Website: home-depot
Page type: customer-info-address
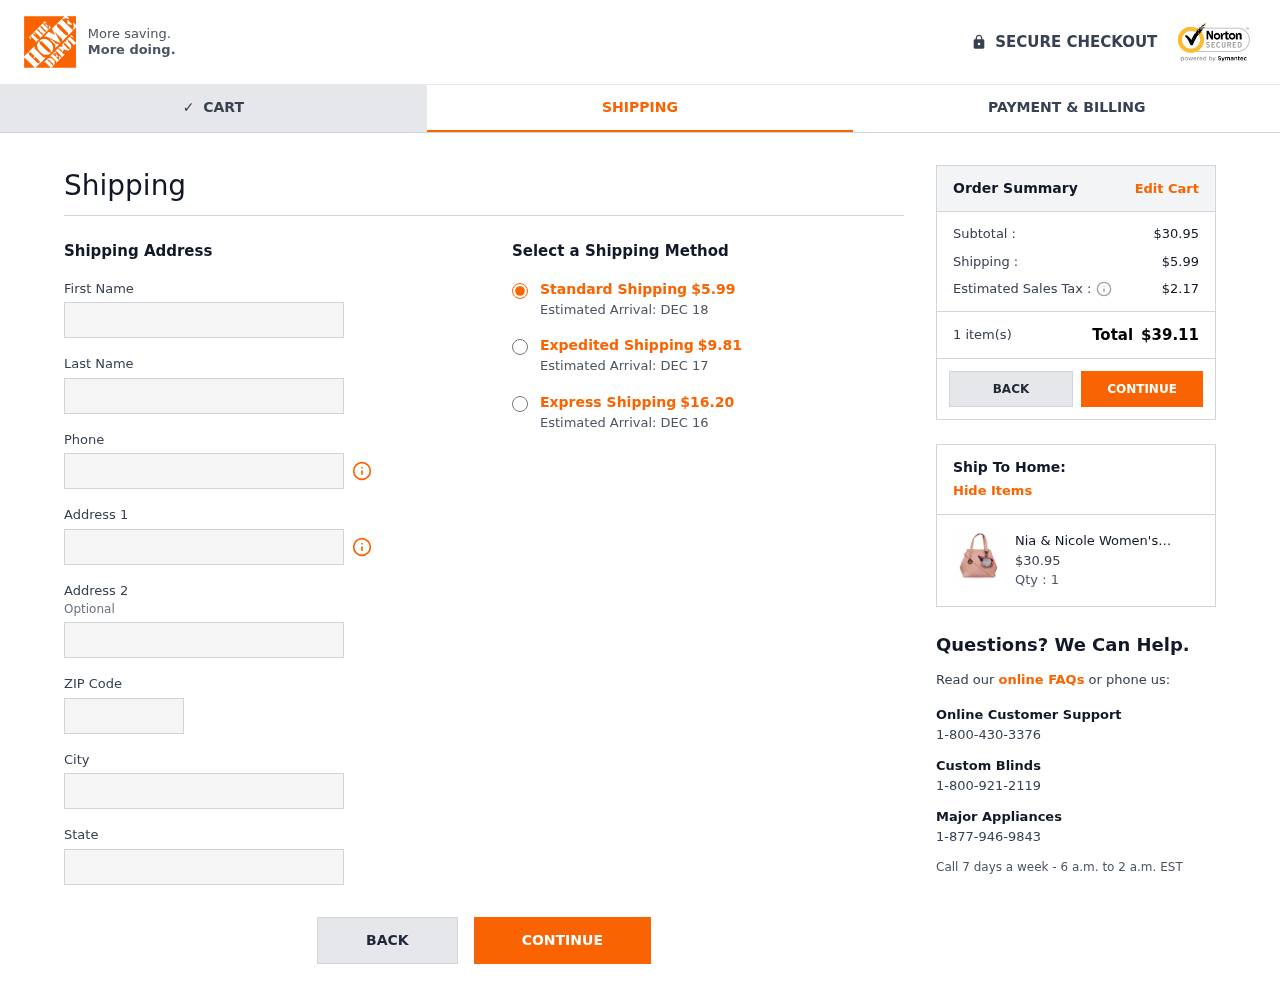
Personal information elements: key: PII_CITY
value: Velezfort
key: PII_FIRSTNAME
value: Melissa
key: PII_LASTNAME
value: Cruz
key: PII_PHONE
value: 7835993906
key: PII_POSTCODE
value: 68783
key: PII_STATE
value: Rhode Island
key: PII_STREET
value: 08316 Nicholson Valley
Product elements: key: PRODUCT1_NAME
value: Nia & Nicole Women's Handbag (Peach)
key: PRODUCT1_PRICE
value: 30.95
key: PRODUCT1_QUANTITY
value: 1
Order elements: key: ORDER_SHIPPING_COST
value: $5.99
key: ORDER_DELIVERY_DATE
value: Estimated Arrival: DEC 18
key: ORDER_SHIPPING_COST_EXPEDITED
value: $9.81
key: ORDER_DELIVERY_DATE_EXPEDITED
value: Estimated Arrival: DEC 17
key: ORDER_SHIPPING_COST_EXPRESS
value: $16.20
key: ORDER_DELIVERY_DATE_EXPRESS
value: Estimated Arrival: DEC 16
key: ORDER_SUBTOTAL
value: $30.95
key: ORDER_TAX
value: $2.17
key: ORDER_NUM_ITEMS
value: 1 item(s)
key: ORDER_TOTAL
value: $39.11